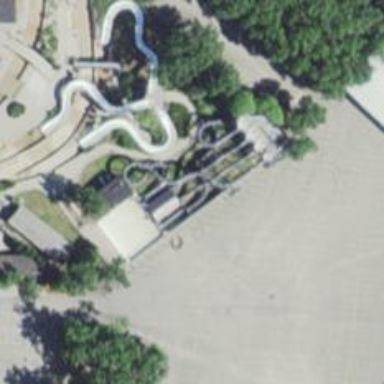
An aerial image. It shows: Water slide attraction.